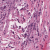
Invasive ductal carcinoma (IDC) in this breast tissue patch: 1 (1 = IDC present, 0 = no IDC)